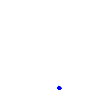
Particle: pion